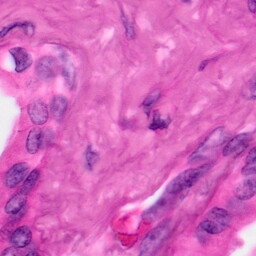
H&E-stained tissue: Pancreatic